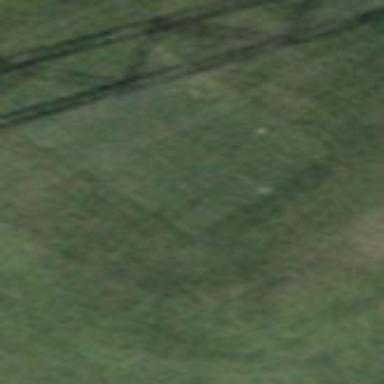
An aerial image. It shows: Grass area designated as golf tee.